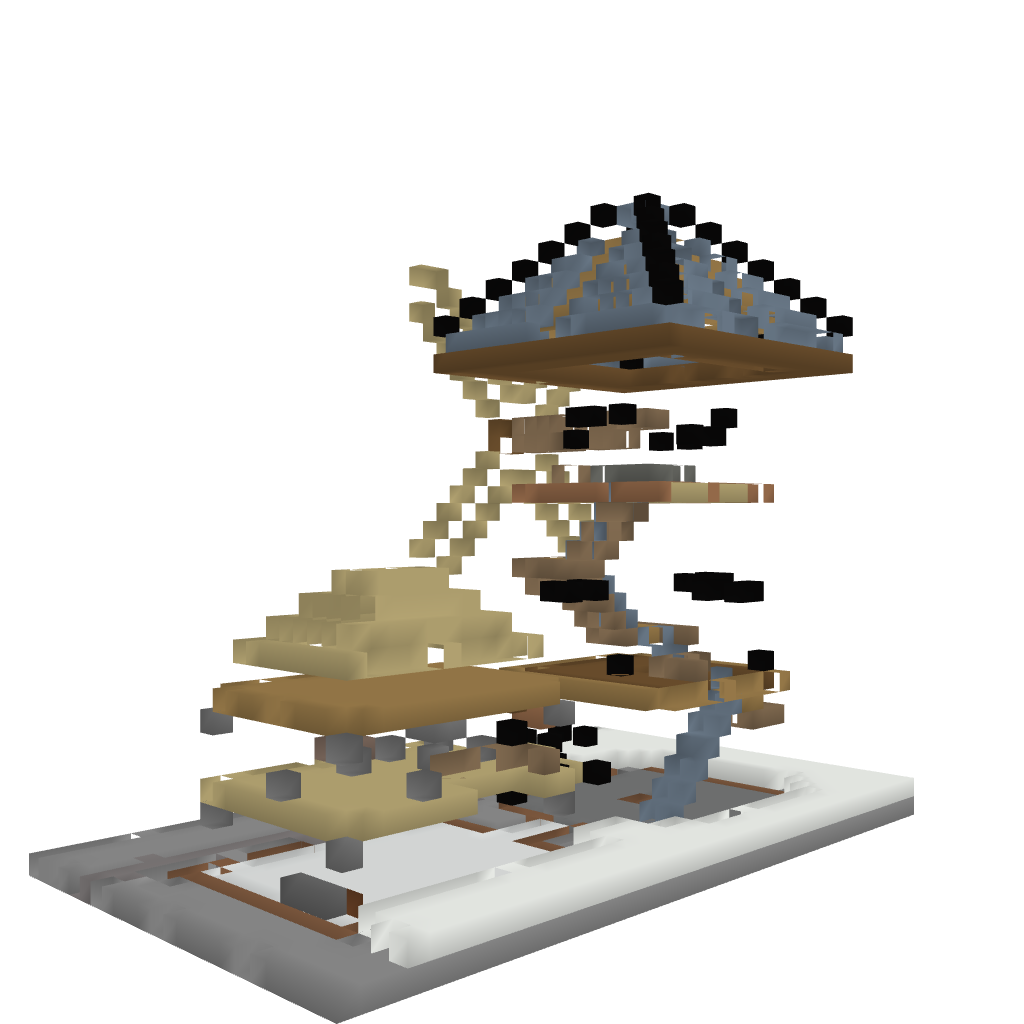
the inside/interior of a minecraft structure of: Windmill with house